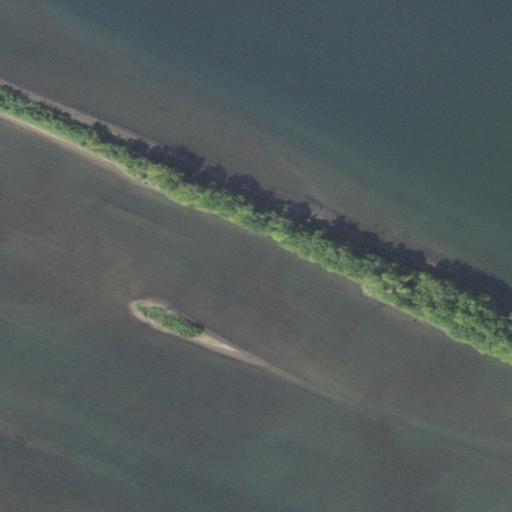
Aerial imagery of island in Pennsylvania named Spades Wharf Island containing open water, herbaceous wetlands, and woody wetlands